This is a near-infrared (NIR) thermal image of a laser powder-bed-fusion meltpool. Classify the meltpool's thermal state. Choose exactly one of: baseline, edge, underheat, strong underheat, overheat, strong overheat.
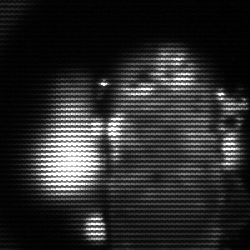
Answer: strong underheat